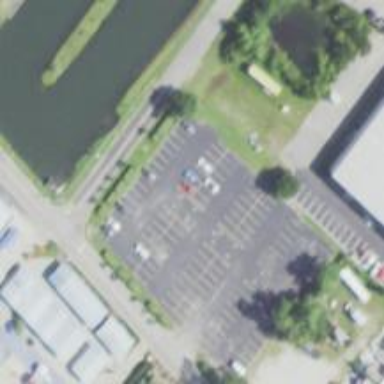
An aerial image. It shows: Parking area.